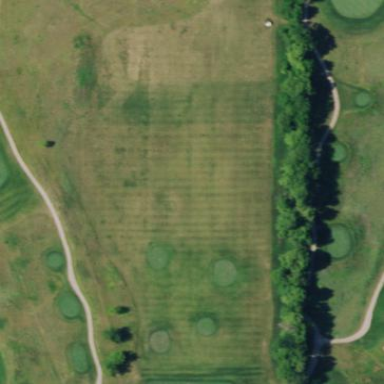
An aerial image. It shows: Grassy area designated as golf fairway.